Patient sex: M
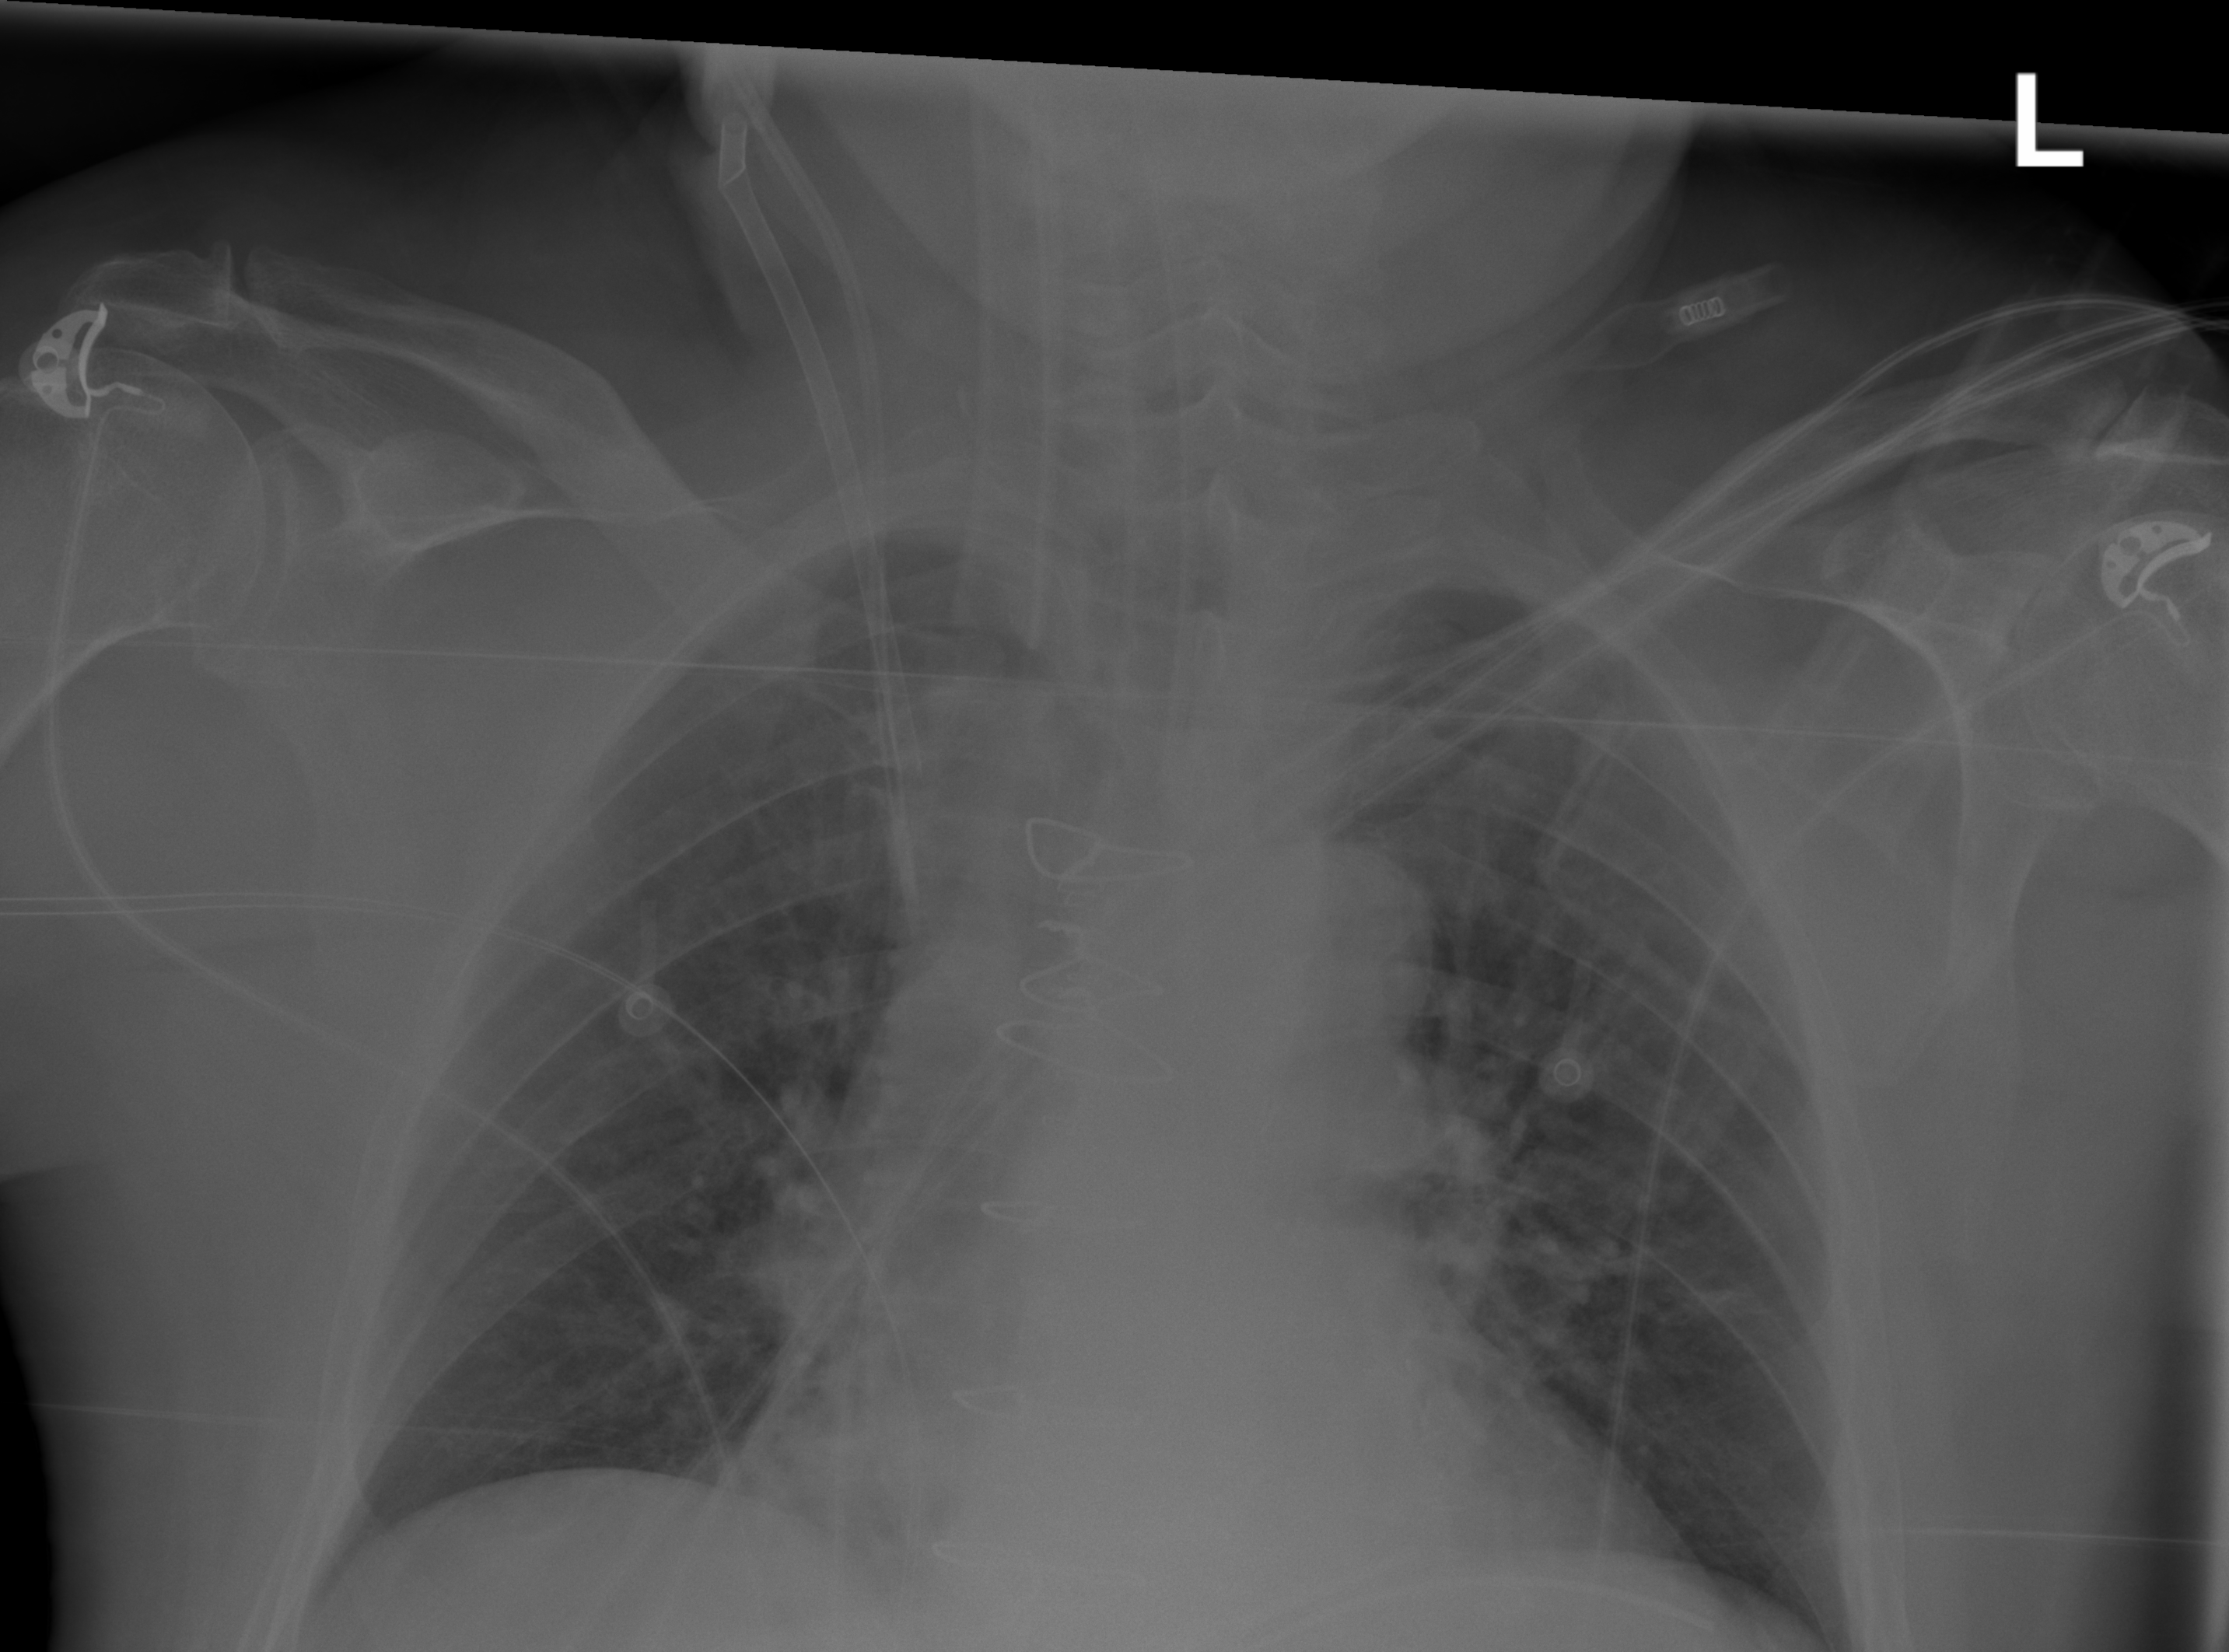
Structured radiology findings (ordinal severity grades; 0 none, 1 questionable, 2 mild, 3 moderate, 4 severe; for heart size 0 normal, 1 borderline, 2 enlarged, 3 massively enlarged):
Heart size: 1
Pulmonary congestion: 0
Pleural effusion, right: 0
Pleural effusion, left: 0
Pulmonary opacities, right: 0
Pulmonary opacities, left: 0
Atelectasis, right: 0
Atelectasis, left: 0